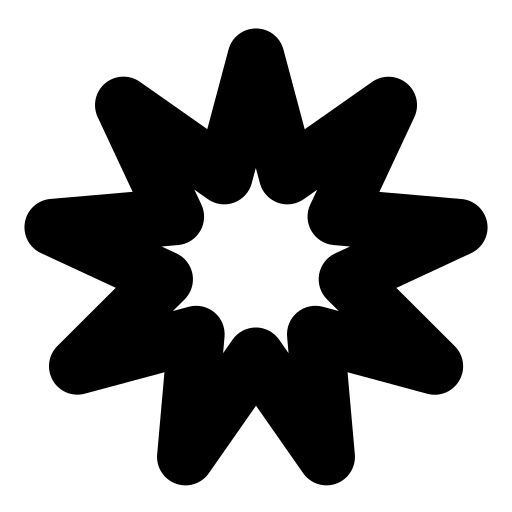
Tags: icon, FontAwesome, fa-icon, solid, bahai